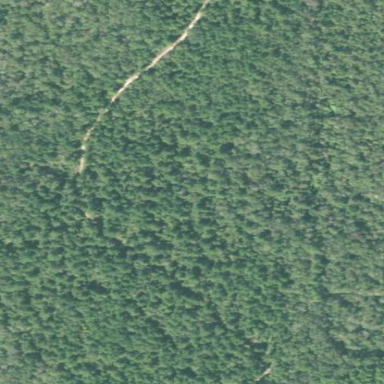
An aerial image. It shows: Needle-leaved woodland.